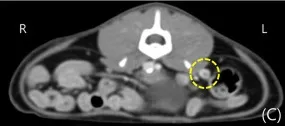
Post-contrast computed tomography (CT) images of hydronephrosis in a cat with bilateral ureteral anomalies. (C,D) Focal thickening of the right and left ureteral wall was observed on the transverse plane of the CT image in the area indicated by the dotted circle.
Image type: radiology (ct)